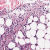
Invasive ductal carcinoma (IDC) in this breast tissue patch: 0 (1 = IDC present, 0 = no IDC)